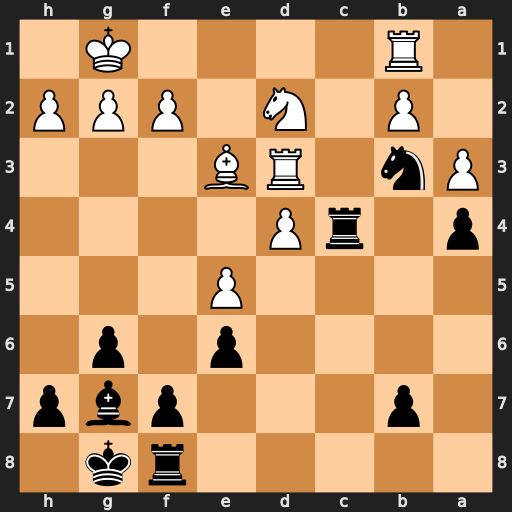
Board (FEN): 5rk1/1p3pbp/4p1p1/4P3/p1rP4/Pn1RB3/1P1N1PPP/1R4K1
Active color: b
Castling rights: -
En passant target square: -
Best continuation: Rc1+ Rxc1 Nxc1 Rc3 Ne2+ Kf1 Nxc3